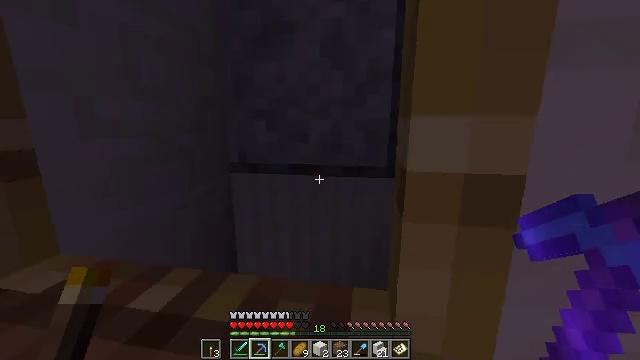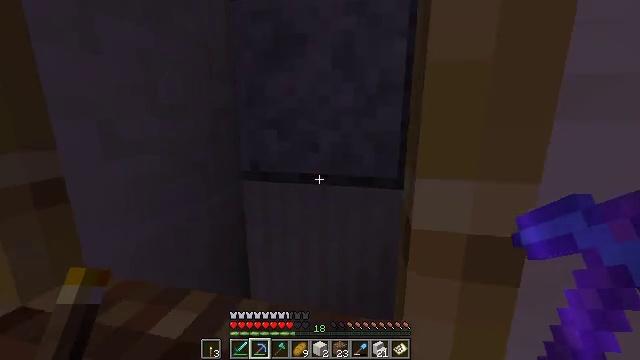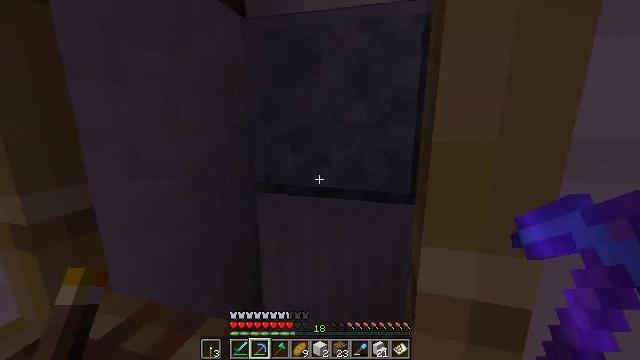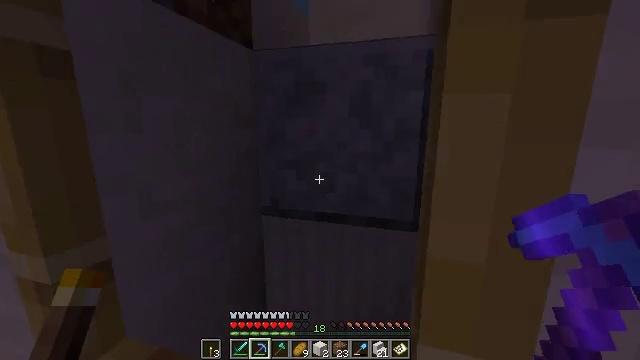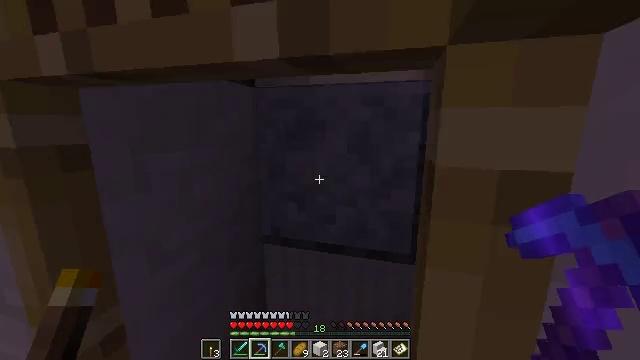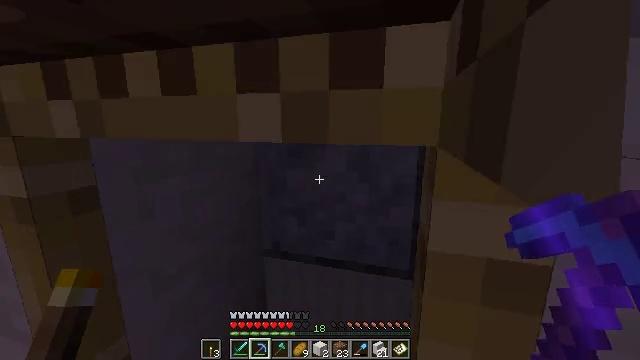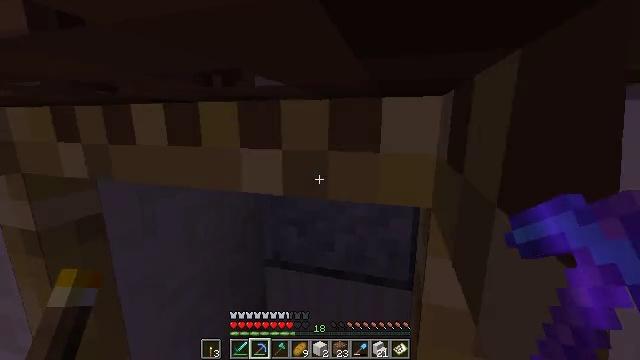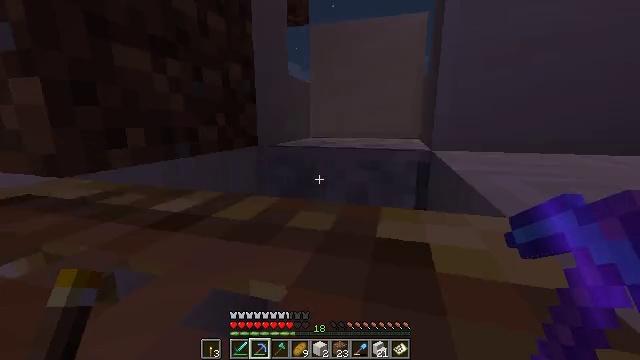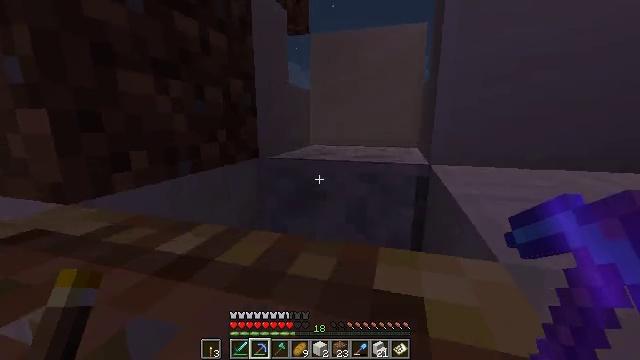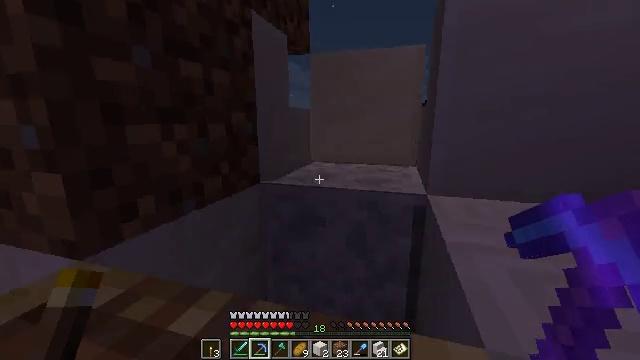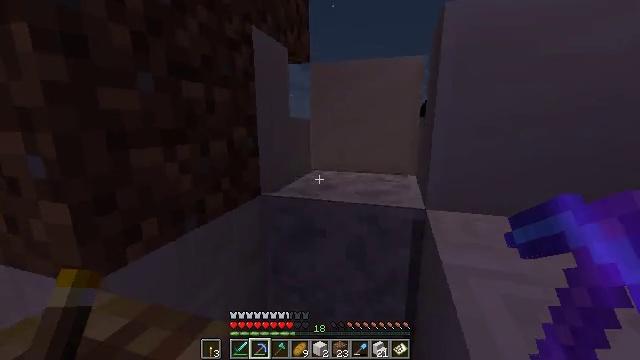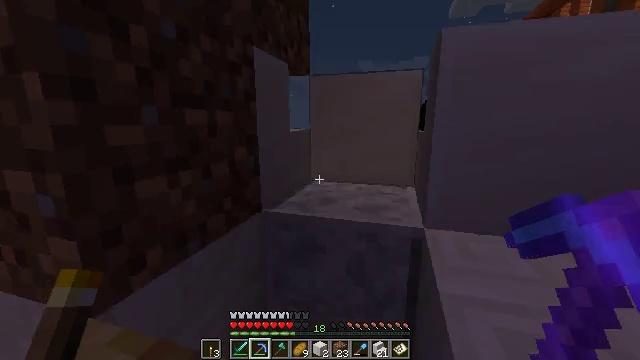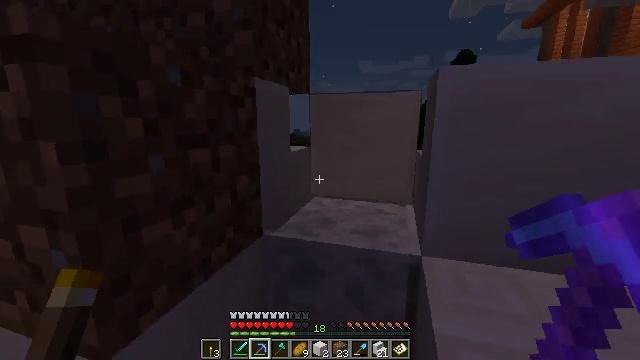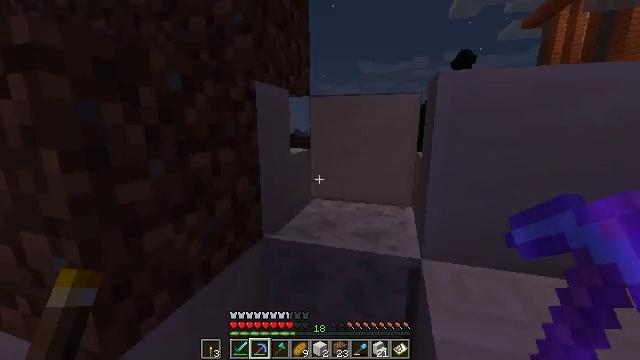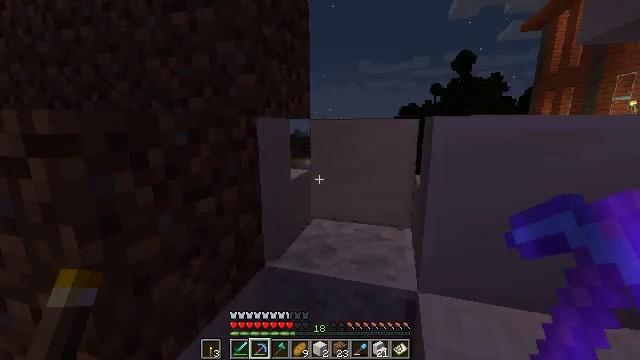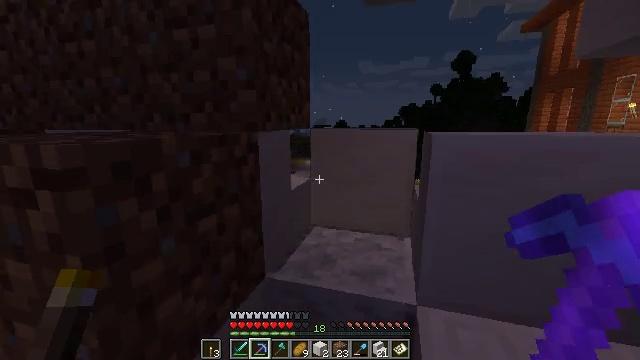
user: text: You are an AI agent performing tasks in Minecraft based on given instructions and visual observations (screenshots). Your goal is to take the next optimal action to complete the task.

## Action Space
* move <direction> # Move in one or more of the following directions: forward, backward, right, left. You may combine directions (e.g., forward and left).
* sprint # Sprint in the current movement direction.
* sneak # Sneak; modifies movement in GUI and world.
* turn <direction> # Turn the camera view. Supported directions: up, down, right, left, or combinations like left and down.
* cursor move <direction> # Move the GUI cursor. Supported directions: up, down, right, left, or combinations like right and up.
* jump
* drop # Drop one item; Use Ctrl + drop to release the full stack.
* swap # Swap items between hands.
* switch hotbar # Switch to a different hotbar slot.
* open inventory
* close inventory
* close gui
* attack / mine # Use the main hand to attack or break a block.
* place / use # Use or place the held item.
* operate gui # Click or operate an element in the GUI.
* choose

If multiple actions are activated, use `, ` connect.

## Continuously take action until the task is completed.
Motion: motion action
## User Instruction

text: Break the quartz stairs block.
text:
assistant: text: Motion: turn left, jump
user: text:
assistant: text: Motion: turn left, jump
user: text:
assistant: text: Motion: turn left, jump
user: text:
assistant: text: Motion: jump
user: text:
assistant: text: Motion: jump
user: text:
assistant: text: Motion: jump
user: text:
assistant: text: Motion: jump
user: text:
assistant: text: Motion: jump
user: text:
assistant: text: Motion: jump
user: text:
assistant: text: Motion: jump
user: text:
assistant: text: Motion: jump
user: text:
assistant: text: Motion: jump
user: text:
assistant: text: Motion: jump
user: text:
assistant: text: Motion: jump
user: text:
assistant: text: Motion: jump
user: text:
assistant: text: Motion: jump
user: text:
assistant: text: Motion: jump
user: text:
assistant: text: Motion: jump
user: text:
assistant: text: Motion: jump
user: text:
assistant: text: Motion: jump
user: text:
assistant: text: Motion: jump
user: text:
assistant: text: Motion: jump
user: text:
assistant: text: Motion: jump
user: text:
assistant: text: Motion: jump
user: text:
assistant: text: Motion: jump
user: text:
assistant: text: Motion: turn left, jump
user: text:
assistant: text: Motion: turn left and down, jump
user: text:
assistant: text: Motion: turn left and down, jump
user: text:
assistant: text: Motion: turn left and down, jump
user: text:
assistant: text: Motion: turn left, jump